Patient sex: M
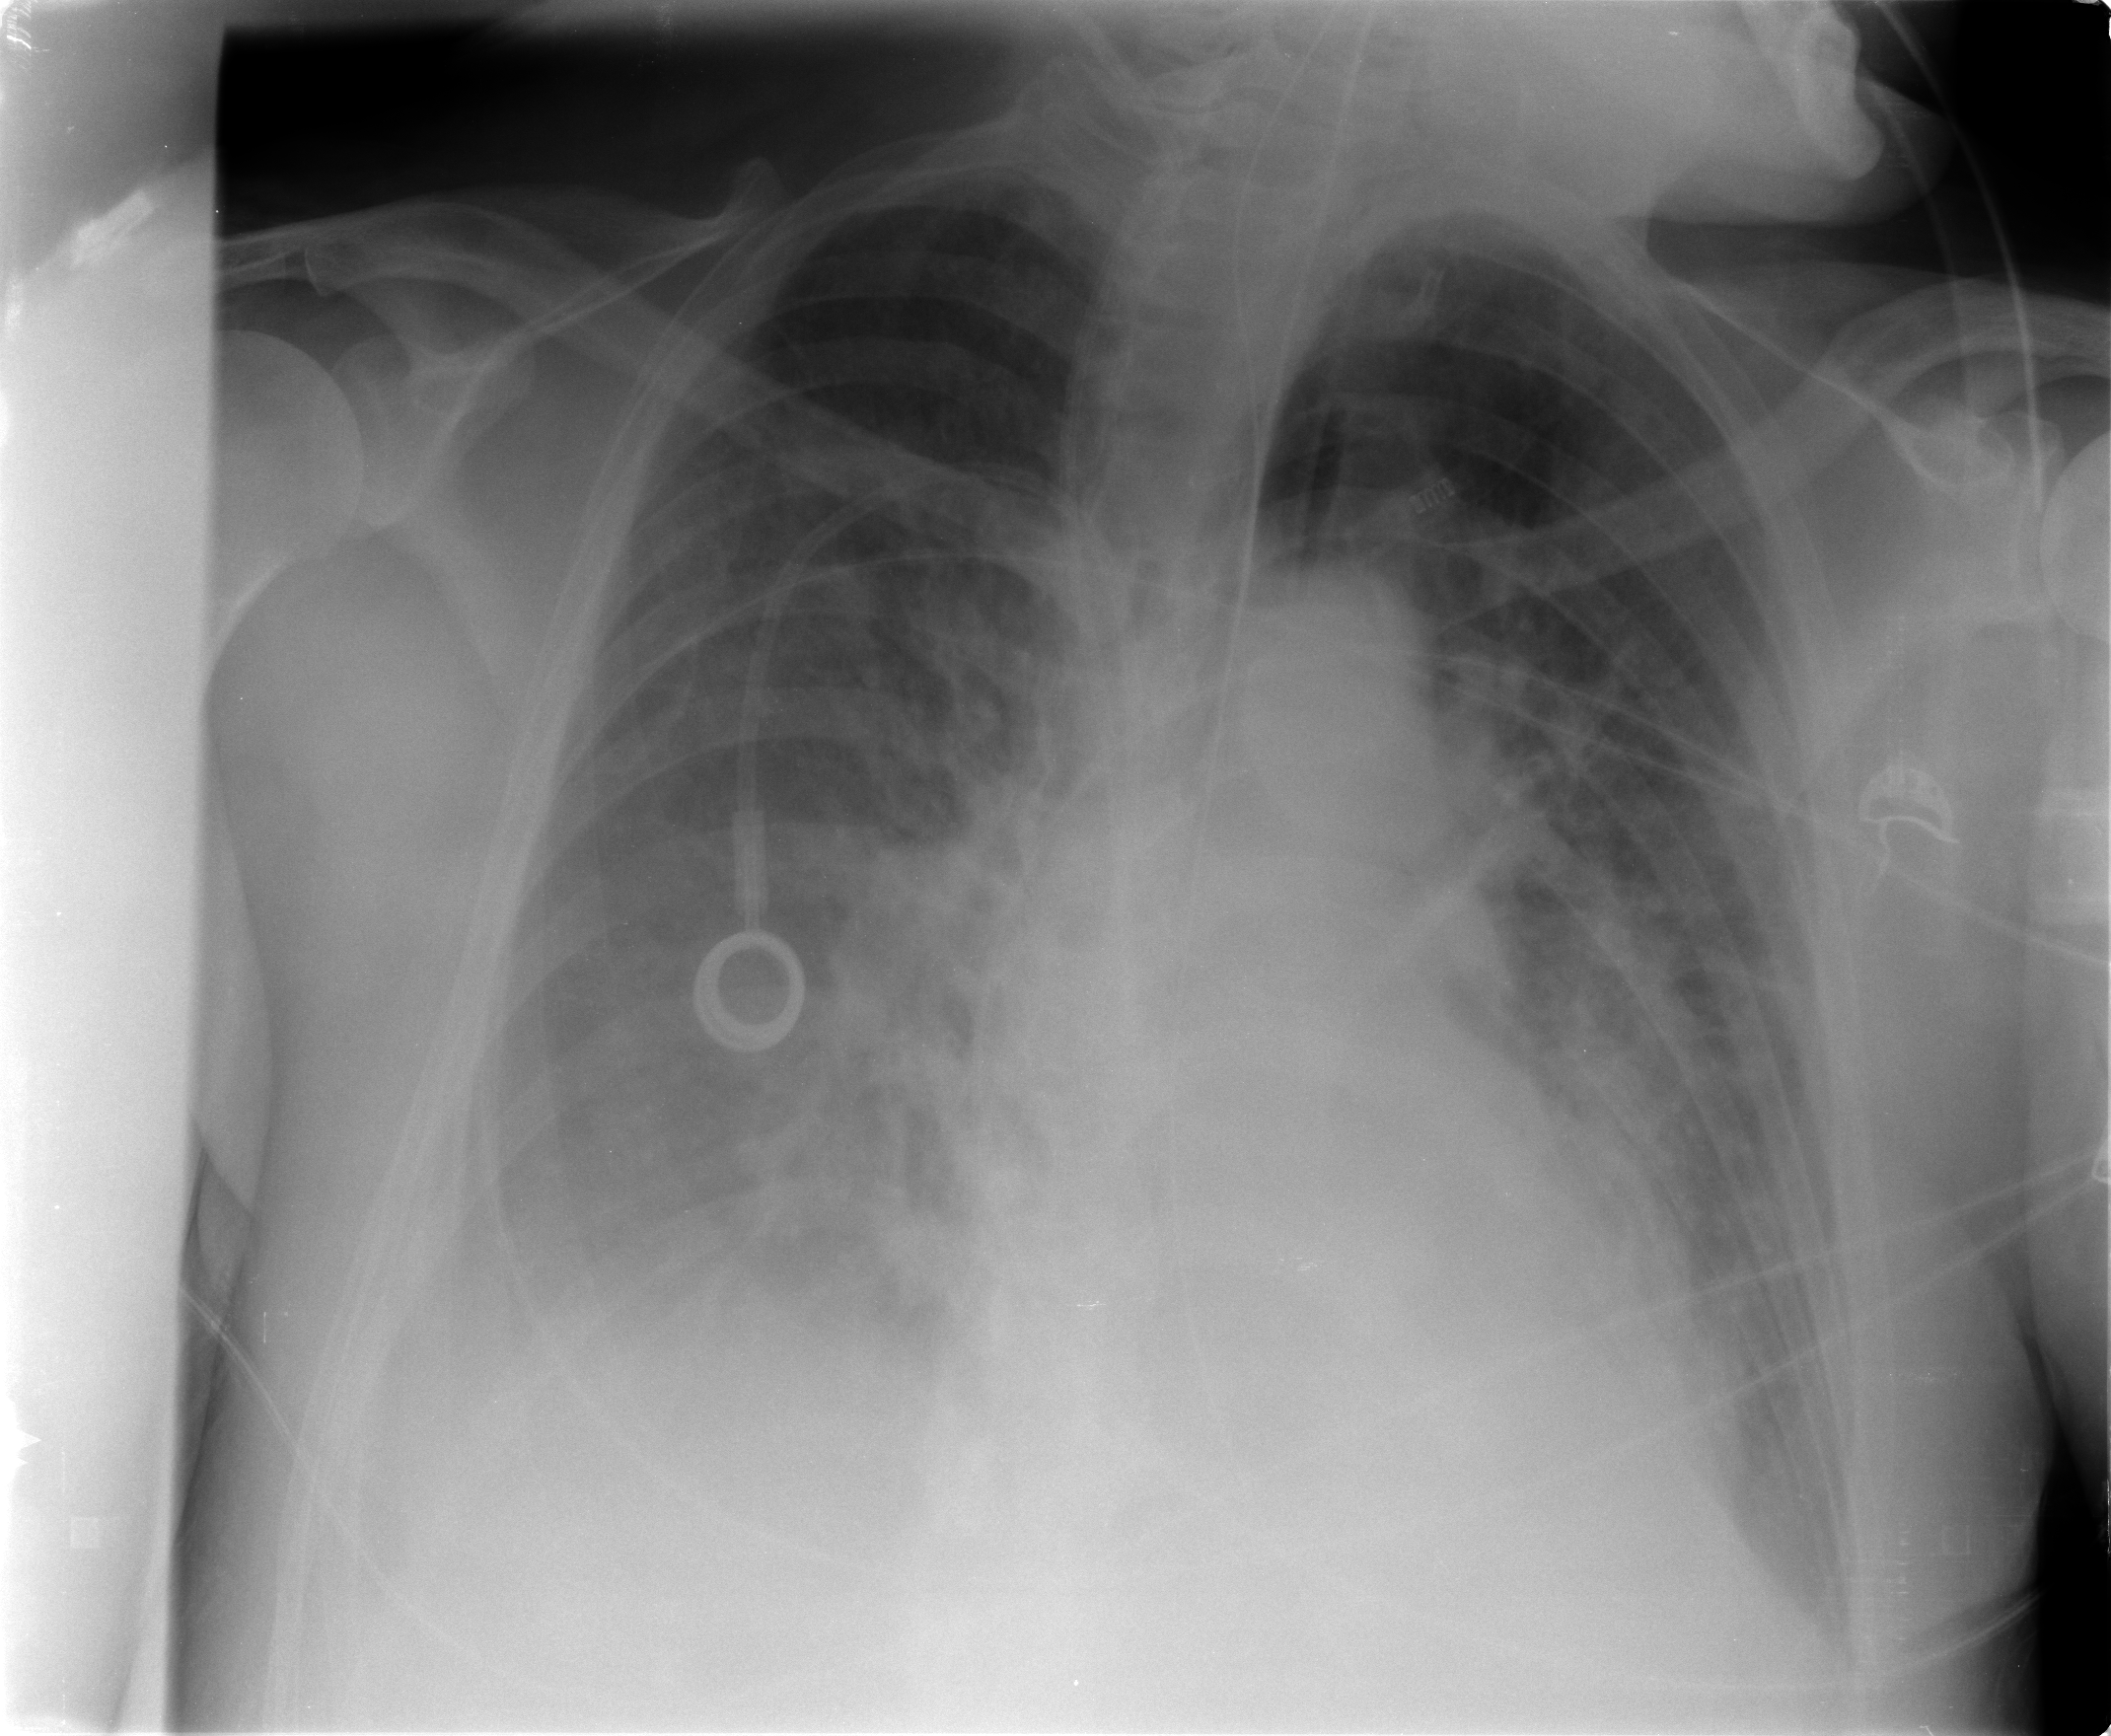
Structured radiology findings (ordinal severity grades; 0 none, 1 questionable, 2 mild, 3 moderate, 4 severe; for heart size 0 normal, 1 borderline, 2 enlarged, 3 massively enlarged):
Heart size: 0
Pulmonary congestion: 3
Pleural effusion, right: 3
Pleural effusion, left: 2
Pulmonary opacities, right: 2
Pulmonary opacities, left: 3
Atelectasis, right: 3
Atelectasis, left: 2